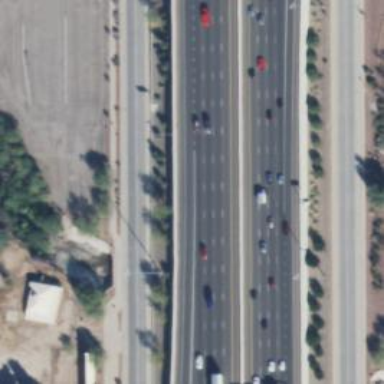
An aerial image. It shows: Motorway.